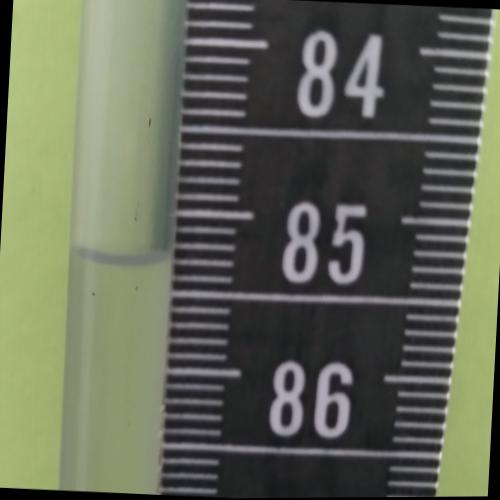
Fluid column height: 85.3 cm